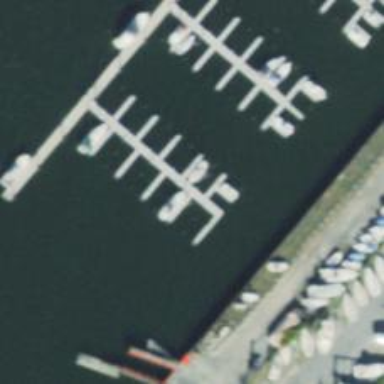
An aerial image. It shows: Pier with mooring facilities.